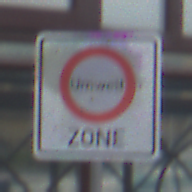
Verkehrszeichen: BeginnUmweltzone
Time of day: MorningAfternoon
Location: Outdoor (Urban)
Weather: Overcast
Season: NotSpecified
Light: Natural